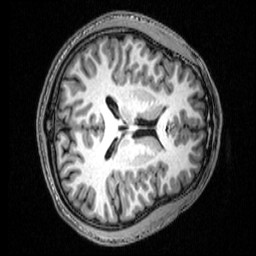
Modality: T1w
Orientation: axial
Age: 23
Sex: male
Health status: healthy
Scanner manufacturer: siemens
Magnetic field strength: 3 T
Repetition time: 2.53 s
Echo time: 0.00339 s